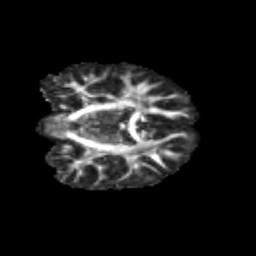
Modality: FA
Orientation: coronal
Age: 11
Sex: male
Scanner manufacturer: siemens
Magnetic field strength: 3 T
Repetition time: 3.8 s
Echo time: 0.07 s